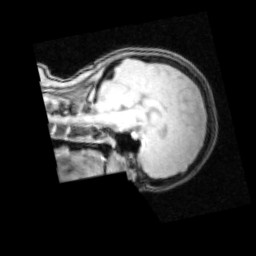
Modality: PDw
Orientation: sagittal
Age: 20
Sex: female
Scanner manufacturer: siemens
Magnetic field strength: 3 T
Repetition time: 0.25 s
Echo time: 0.00103 s